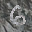
Label: 6